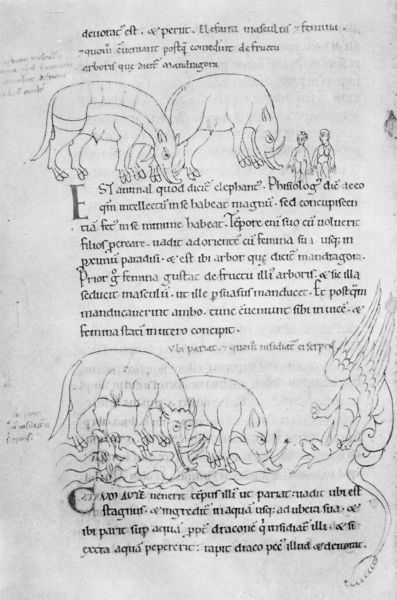
Titel: Bestiar
Institution: Oxford, Bodleian Library
Schlagwörter: flügel, vogel, wasser, weiß, fluss, menschen, schwarz, zeichnung, tiere, trinken, geschichte, paar, schrift, wellen, rand, exotik, buch, dache, druck, initialen, schwarz weiß, seite, illustration, text, buchstabe, buchstaben, china, zunge, fabel, mittelalter, fabelwesen, wildschwein, indien, fraktur, phantasiewesen, drache, handschrift, elefanten, monster, fantasiewesen, federzeichnung, zeichnungen, latein, buchmalerei, nasenbär, codex, bestien, kodex, verschnörkelt, kapital, nashorn, e, intialen, c, buh, bestiarium, marginalie, nashörner, initialne